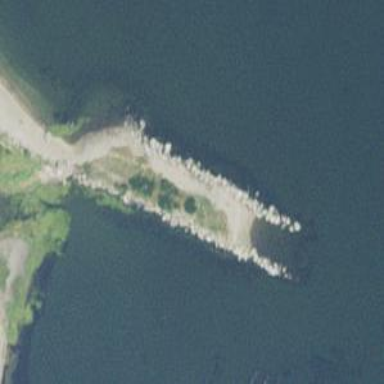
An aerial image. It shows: Breakwater constructed of rocks.